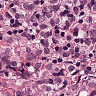
Metastatic tissue present: yes